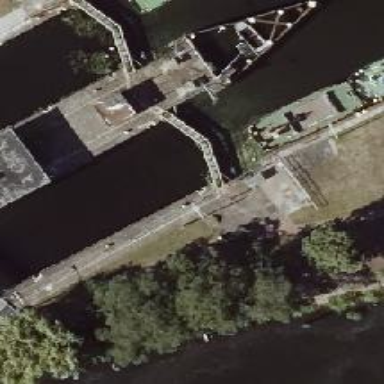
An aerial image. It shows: Lock gate on waterway.